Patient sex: M
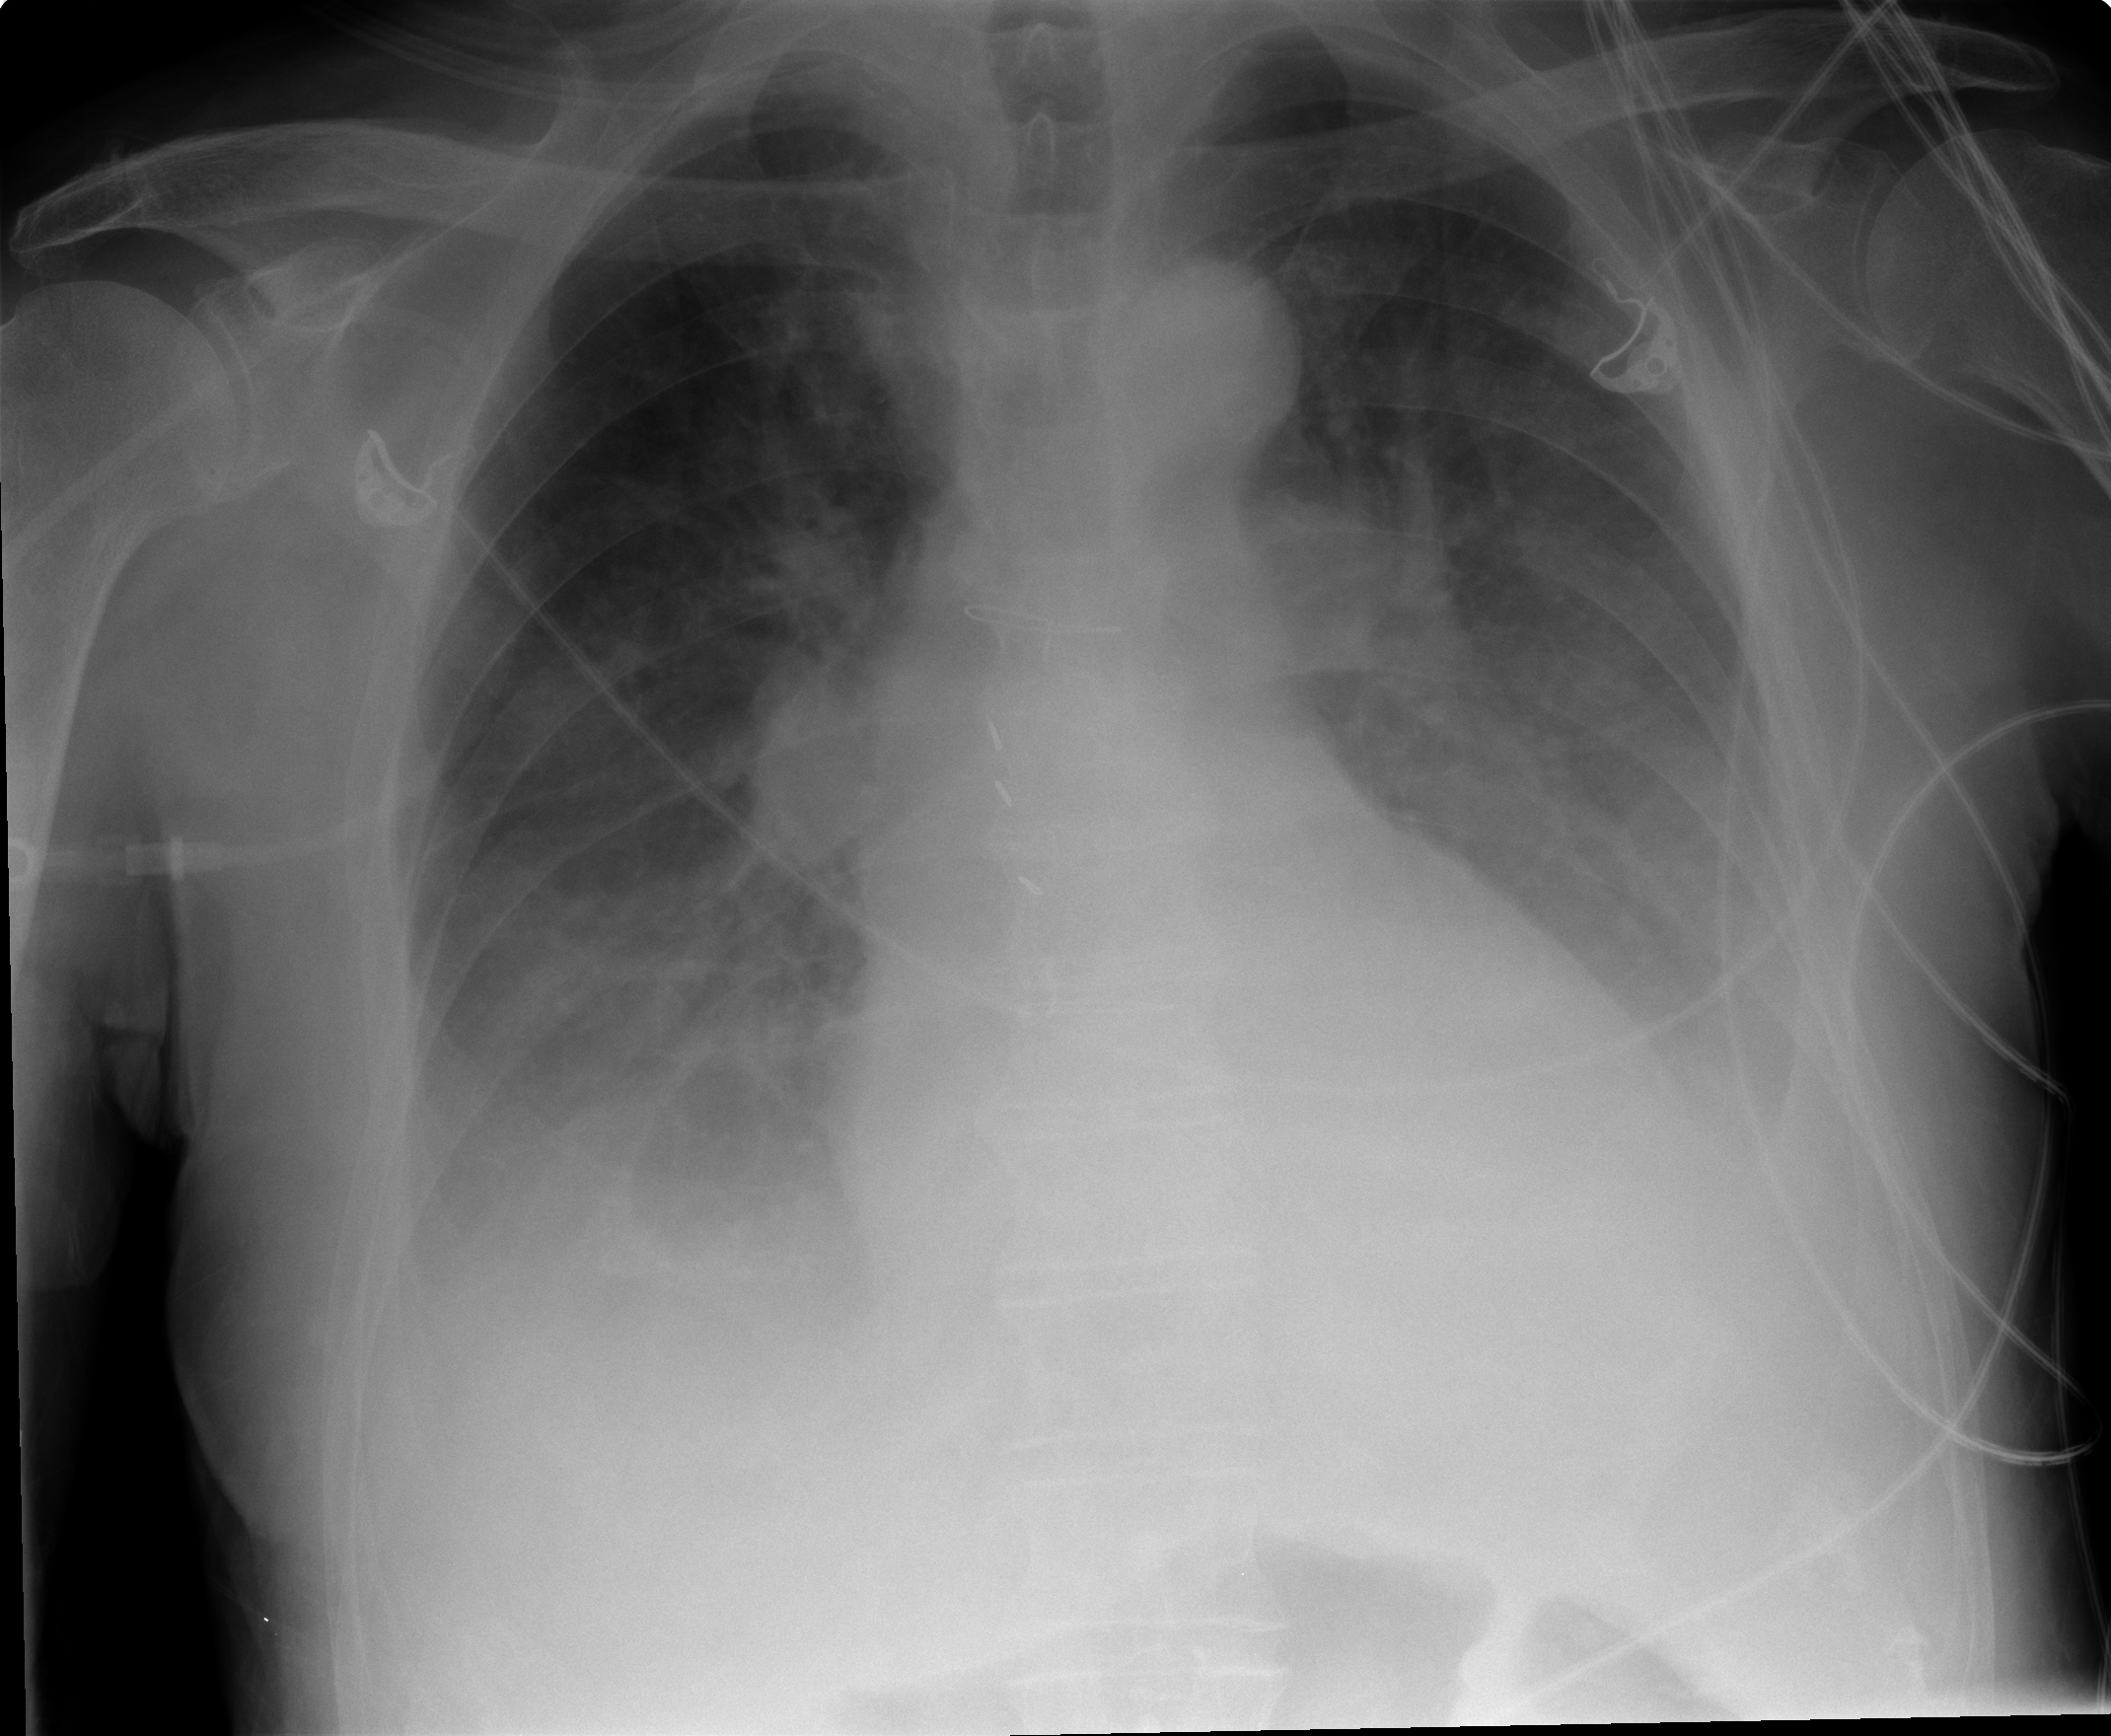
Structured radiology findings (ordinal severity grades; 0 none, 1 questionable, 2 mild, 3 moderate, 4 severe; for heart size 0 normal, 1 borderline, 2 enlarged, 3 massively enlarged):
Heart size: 1
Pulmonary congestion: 2
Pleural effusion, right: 2
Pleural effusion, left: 2
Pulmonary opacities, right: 0
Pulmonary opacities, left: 0
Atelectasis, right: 2
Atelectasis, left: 2